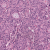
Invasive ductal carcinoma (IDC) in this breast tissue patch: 1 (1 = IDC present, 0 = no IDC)